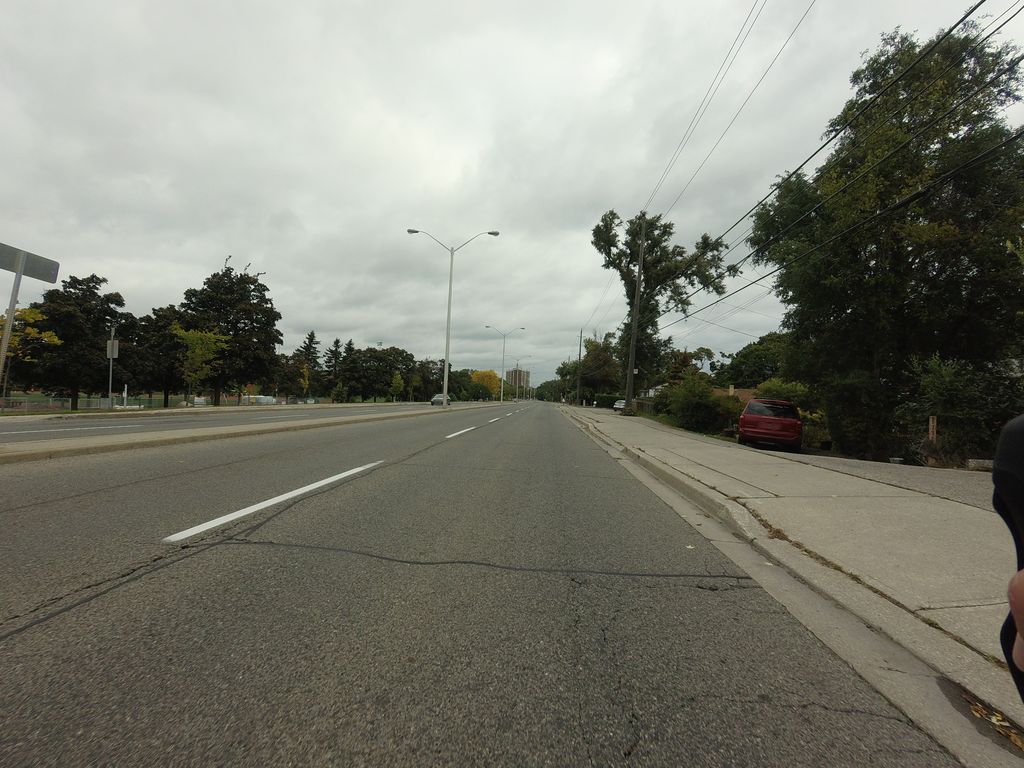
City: toronto